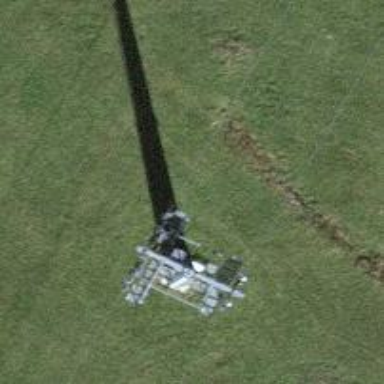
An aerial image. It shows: Chair lift captured from aerial perspective.